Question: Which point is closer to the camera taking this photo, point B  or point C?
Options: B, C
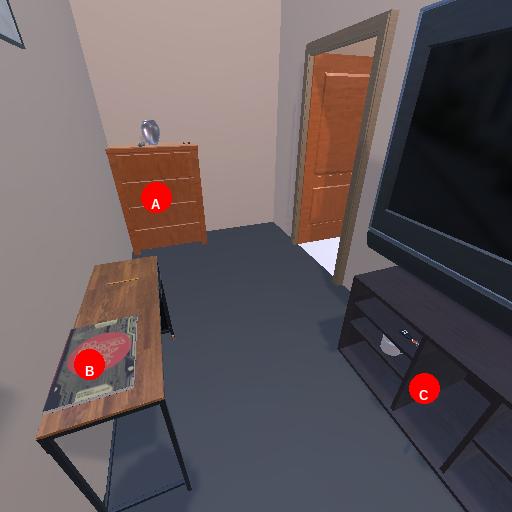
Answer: B